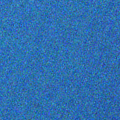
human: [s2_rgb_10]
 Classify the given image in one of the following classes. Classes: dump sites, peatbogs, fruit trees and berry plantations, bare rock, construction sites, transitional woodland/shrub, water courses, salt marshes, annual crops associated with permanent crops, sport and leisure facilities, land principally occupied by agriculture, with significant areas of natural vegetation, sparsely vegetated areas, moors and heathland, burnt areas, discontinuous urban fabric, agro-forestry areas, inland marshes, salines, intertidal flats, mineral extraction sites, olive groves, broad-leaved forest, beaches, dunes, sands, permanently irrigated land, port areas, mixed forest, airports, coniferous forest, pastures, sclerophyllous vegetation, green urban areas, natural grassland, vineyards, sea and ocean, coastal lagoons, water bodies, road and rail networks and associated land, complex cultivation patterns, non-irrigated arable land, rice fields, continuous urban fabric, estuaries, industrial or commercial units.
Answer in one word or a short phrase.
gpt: sea and ocean